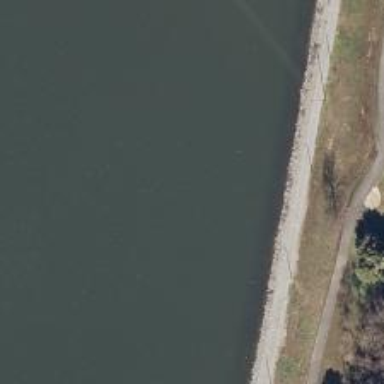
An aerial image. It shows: Dam along waterway.